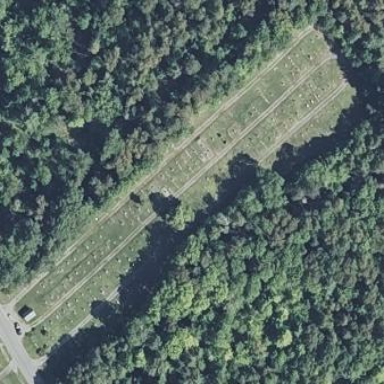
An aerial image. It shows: Grave yard.